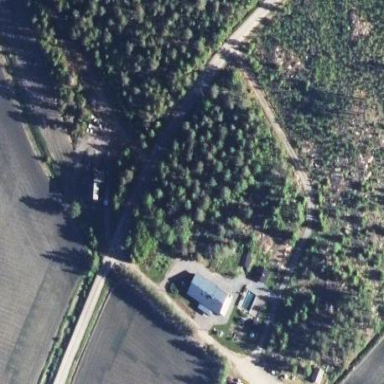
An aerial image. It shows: Farmyard area.